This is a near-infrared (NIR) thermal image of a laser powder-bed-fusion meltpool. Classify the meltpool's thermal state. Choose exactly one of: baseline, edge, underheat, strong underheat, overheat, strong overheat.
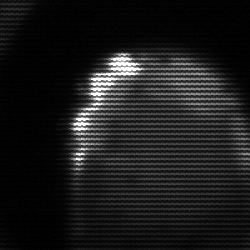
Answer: edge